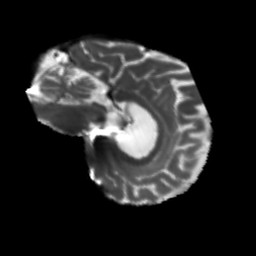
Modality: T2w
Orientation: sagittal
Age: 75
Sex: male
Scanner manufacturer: siemens
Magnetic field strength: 3 T
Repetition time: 5.47 s
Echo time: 0.0854 s